Question: When I run the code below, the following message box pops up. Why is it printing those annoying braces where I don't want them to? I am using Python 2.7 and EasyGui.

'''
from __future__ import division
from easygui import *
import ystockquote
def main():
PRHSX_message()
def PRHSX_message():
prhsx_share_price = float(ystockquote.get_last_trade_price('PRHSX'))
prhsx_daily_change = ystockquote.get_change('PRHSX')
prhsx_total_shares = 47.527
prhsx_starting_value = 2500
prhsx_percent_change = (((prhsx_share_price * prhsx_total_shares) / prhsx_starting_value) - 1) * 100
prhsx_percent_change = str("%.2f" % prhsx_percent_change) + "%"
prhsx_current_value = prhsx_share_price * prhsx_total_shares
prhsx_profit = prhsx_current_value - prhsx_starting_value
prhsx_current_value = "$" + str("%.2f" % prhsx_current_value)
prhsx_profit = "$" + str("%.2f" % prhsx_profit)
prhsx_string = "T. Rowe Price Roth IRA Account
____________________________
Percent Change:", str(prhsx_daily_change), "
Share Price:", prhsx_share_price, "
Current Value:", prhsx_current_value, "
Percent Growth:", prhsx_percent_change, "
Profit:", prhsx_profit
return msgbox(prhsx_string)
if __name__ == '__main__':
main()
'''
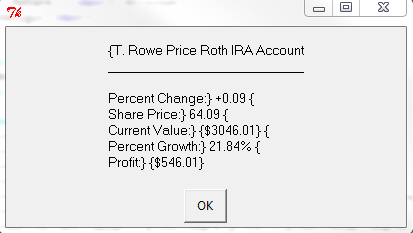
Answer: You are passing in a tuple, not a string. Use <URL> here to ease creating a string:
'''
def PRHSX_message():
prhsx_share_price = float(ystockquote.get_last_trade_price('PRHSX'))
prhsx_daily_change = ystockquote.get_change('PRHSX')
prhsx_total_shares = 47.527
prhsx_starting_value = 2500
prhsx_percent_change = (((prhsx_share_price * prhsx_total_shares) / prhsx_starting_value) - 1) * 100
prhsx_current_value = prhsx_share_price * prhsx_total_shares
prhsx_profit = prhsx_current_value - prhsx_starting_value
prhsx_string = (
"T. Rowe Price Roth IRA Account
"
"____________________________
"
"Percent Change: {}
"
"Share Price: {}
"
"Current Value: ${:.2f}
"
"Percent Growth: {:.2f}%
"
"Profit: ${:.2f}").format(
prhsx_daily_change, prhsx_share_price, prhsx_current_value,
prhsx_percent_change, prhsx_profit)
'''
The float value formatting has been moved into the string format.
The main string is concatenated by the Python compiler, as there are no other statements between the various strings.
You could also use a multi-line string with triple-quoting, but then your indentation might look a little funny:
'''
def PRHSX_message():
prhsx_share_price = float(ystockquote.get_last_trade_price('PRHSX'))
prhsx_daily_change = ystockquote.get_change('PRHSX')
prhsx_total_shares = 47.527
prhsx_starting_value = 2500
prhsx_percent_change = (((prhsx_share_price * prhsx_total_shares) / prhsx_starting_value) - 1) * 100
prhsx_current_value = prhsx_share_price * prhsx_total_shares
prhsx_profit = prhsx_current_value - prhsx_starting_value
prhsx_string = """T. Rowe Price Roth IRA Account
____________________________
Percent Change: {}
Share Price: {}
Current Value: ${:.2f}
Percent Growth: {:.2f}%
Profit: ${:.2f}""".format(
prhsx_daily_change, prhsx_share_price, prhsx_current_value,
prhsx_percent_change, prhsx_profit)
'''
For that reason I usually place a format string as a global constant.